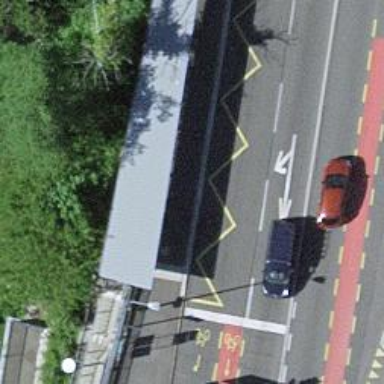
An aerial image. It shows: Bus stop with shelter. It is platform for public transport.